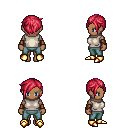
a pixel art fantasy rpg character, female body template, human, dark skin, white sleeveless shirt, teal pants, ruby red pixie cut hairstyle, leather bracers, gold boots, four views (front, back, left, right), 2x2 character sprite sheet, small pixel art, hard edges, no anti-aliasing